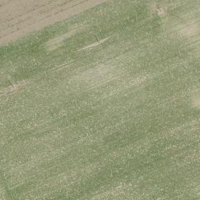
EUNIS habitat code: 52
Species observed at this site:
Orchis mascula